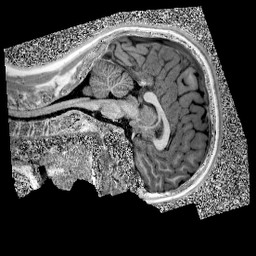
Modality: UNIT1
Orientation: sagittal
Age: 13
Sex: male
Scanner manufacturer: siemens
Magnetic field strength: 3 T
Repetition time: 4 s
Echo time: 0.00299 s